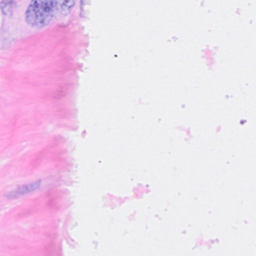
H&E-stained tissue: Breast